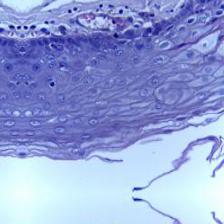
Diagnosis: Normal